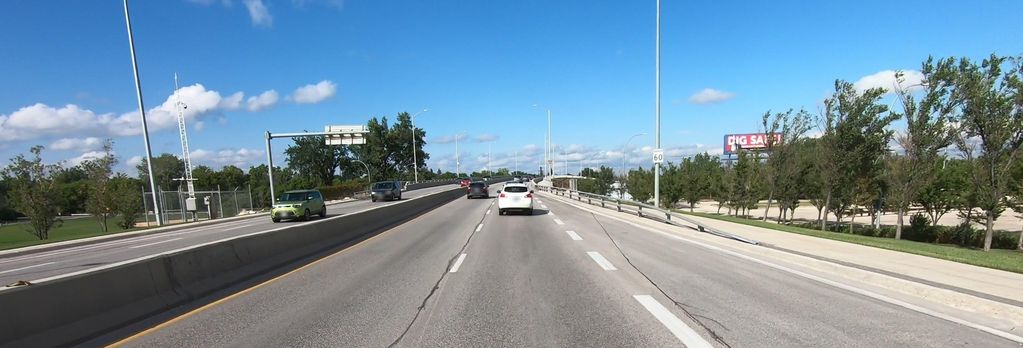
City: winnipeg